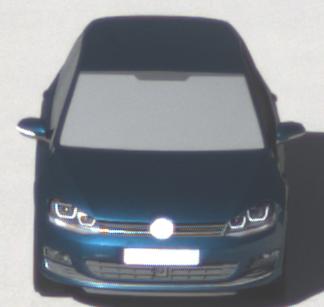
Make: VW
Model: Golf 1.2 TSI BMT
Detailed model: Golf (VII)
Model produced from: 2012/11
Model produced until: 2014/05
Doors: 3
Color: blue
Road condition: wet road
Daytime: morning or afternoon
Contrast: high contrast